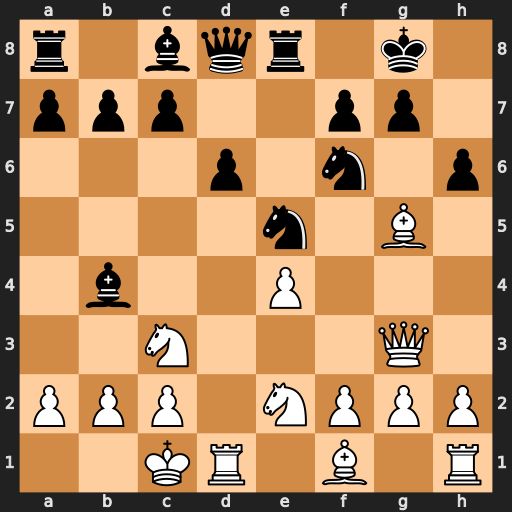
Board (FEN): r1bqr1k1/ppp2pp1/3p1n1p/4n1B1/1b2P3/2N3Q1/PPP1NPPP/2KR1B1R
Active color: w
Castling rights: -
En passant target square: -
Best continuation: Bxf6 Qxf6 Nd5